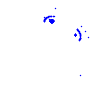
Particle: electron